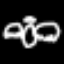
Label: angel